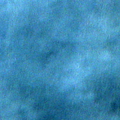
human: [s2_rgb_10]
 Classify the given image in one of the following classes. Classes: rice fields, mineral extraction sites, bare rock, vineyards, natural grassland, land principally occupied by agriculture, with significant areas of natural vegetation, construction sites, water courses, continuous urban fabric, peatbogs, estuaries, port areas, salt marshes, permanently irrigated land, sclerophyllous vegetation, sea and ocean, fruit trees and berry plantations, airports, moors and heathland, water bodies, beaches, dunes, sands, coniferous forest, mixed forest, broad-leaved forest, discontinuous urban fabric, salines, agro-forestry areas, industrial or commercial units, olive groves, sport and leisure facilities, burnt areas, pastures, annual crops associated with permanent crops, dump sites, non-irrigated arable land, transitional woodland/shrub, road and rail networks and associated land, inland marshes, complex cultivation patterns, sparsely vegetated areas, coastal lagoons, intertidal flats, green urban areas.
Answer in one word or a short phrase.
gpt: sea and ocean